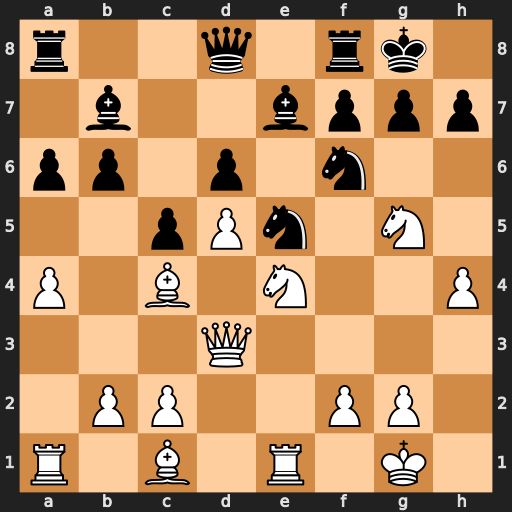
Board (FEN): r2q1rk1/1b2bppp/pp1p1n2/2pPn1N1/P1B1N2P/3Q4/1PP2PP1/R1B1R1K1
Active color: w
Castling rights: -
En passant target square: -
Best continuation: Nxf6+ gxf6 Qxh7#